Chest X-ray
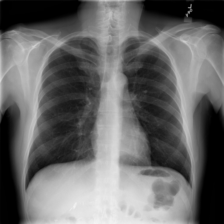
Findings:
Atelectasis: negative
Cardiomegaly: negative
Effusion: negative
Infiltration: negative
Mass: negative
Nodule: negative
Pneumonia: negative
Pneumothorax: negative
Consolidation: negative
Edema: negative
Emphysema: negative
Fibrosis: negative
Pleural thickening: negative
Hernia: negative